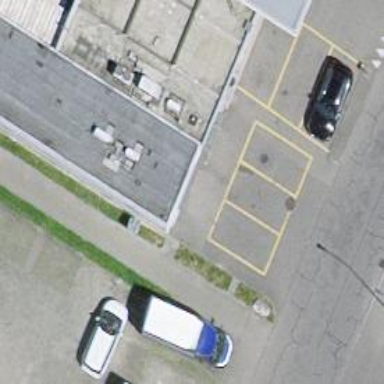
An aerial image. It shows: Commercial building.